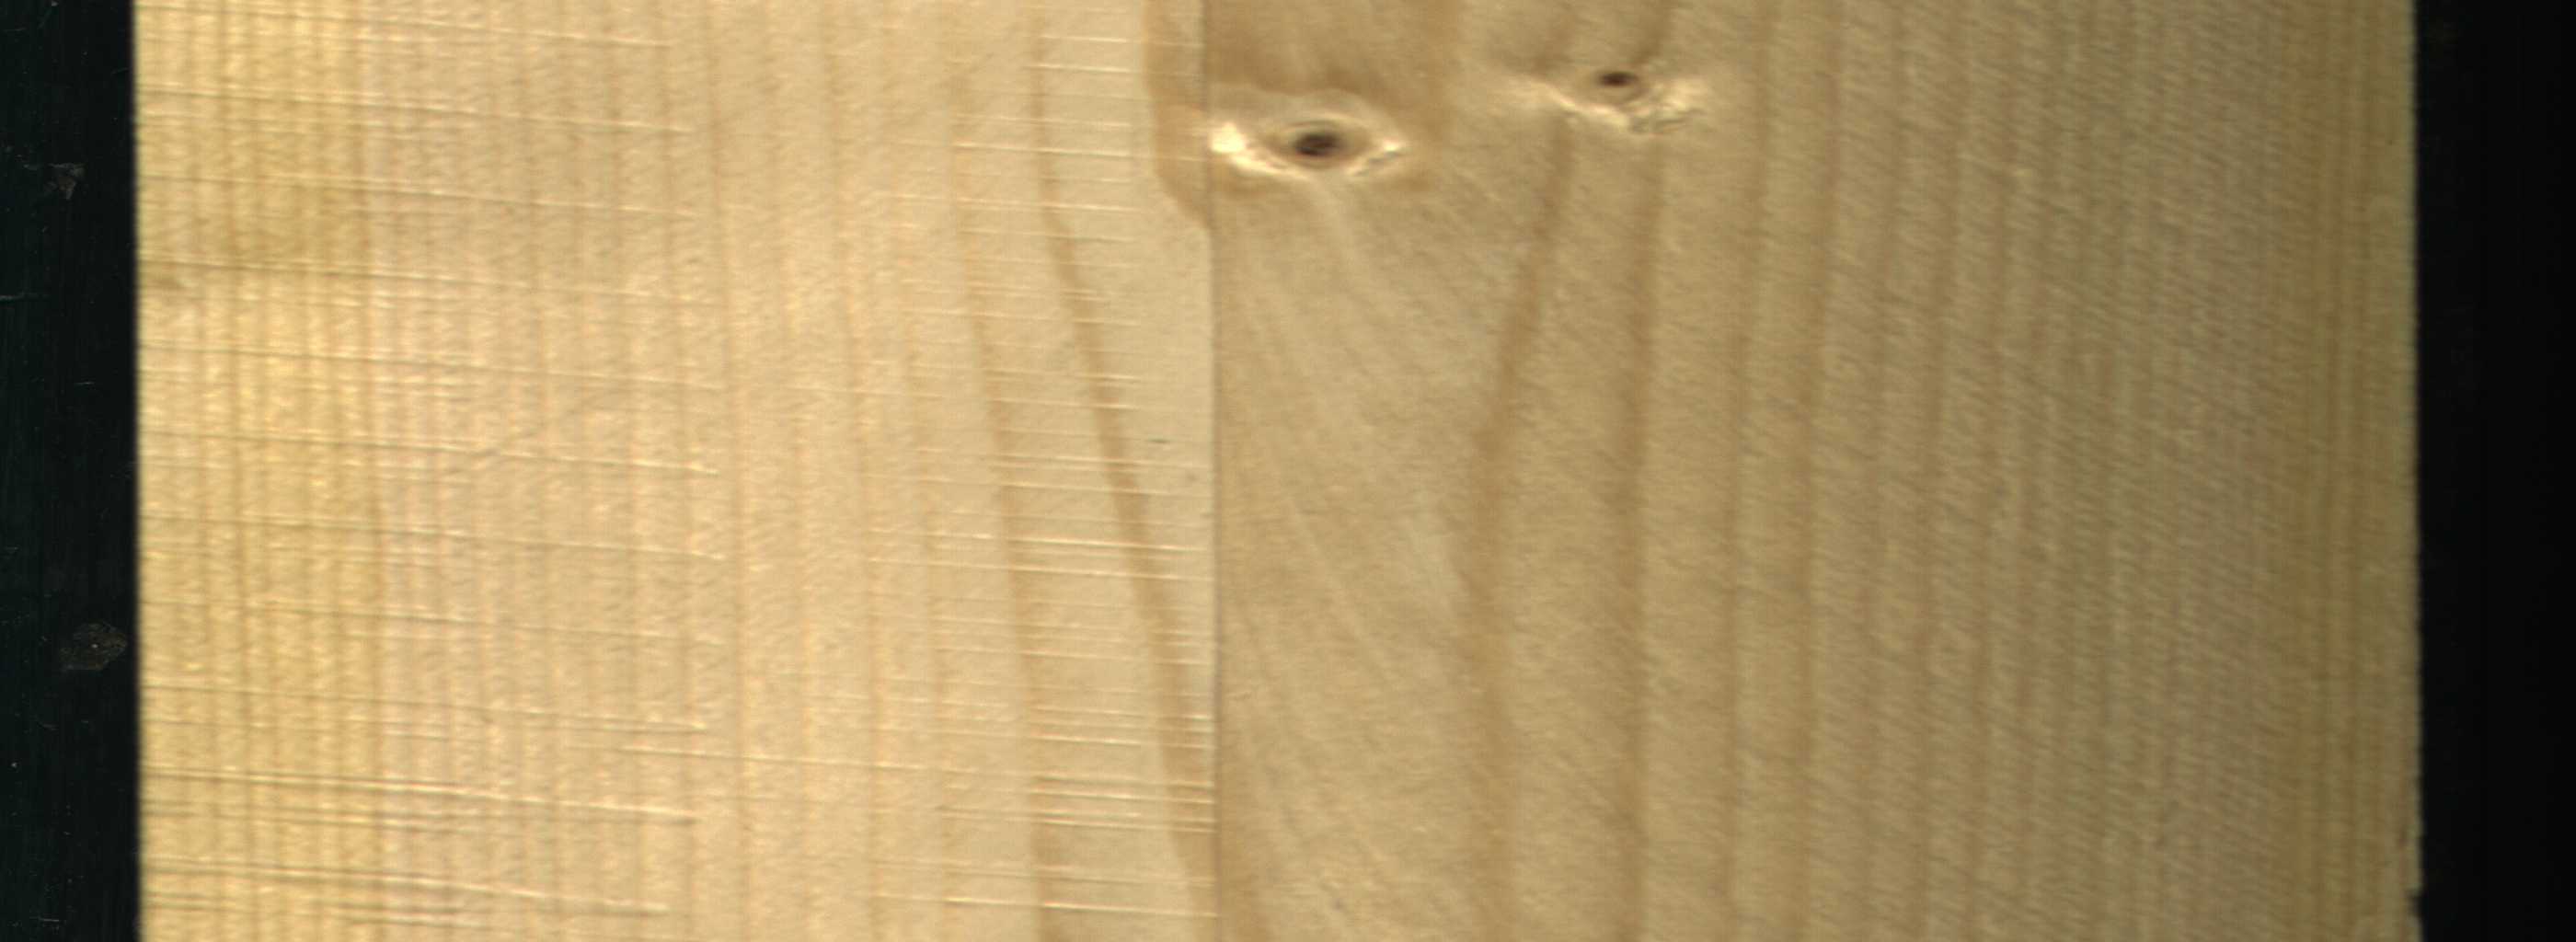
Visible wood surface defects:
Live_Knot
Live_Knot